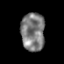
Tissue: prostate
Cell type: T cells
Senescence score: 0.2776
Nuclear area (px): 892
Mean DAPI intensity: 125.232